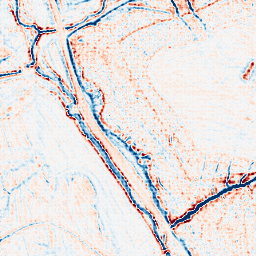
Category: edge_preserving
Decomposition family: bilateral
Decomposition parameters: d: 9
sigma_color: 75
sigma_space: 150
Upsampling method: sinc_hamming
Upsampling parameters: scale: 4
kernel_size: 4
Upsampling scale: 4